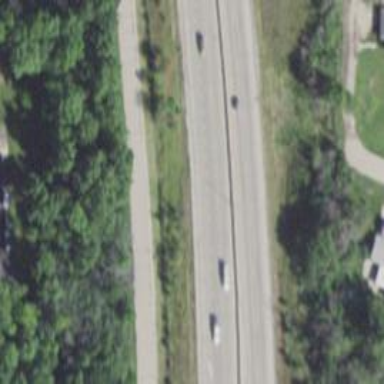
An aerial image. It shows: Asphalt motorway.